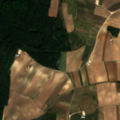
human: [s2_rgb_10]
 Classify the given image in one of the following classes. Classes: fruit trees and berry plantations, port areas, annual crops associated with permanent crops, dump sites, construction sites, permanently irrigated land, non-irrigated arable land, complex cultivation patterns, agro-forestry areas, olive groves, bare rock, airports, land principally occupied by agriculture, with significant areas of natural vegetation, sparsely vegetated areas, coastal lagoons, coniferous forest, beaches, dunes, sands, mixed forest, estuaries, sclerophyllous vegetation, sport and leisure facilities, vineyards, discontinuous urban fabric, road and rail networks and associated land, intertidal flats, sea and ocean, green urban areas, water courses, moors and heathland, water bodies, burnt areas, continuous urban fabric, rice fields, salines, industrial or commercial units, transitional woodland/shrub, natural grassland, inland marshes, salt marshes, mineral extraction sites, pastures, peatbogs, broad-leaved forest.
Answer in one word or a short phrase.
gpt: non-irrigated arable land, vineyards, land principally occupied by agriculture, with significant areas of natural vegetation, broad-leaved forest